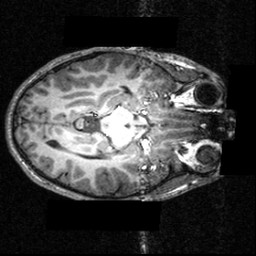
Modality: T1w
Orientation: axial
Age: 12
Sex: male
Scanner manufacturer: siemens
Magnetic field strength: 3.951 T
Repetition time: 1.5 s
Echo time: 0.00335 s